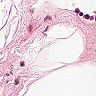
Metastatic tissue present: no